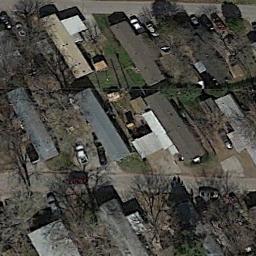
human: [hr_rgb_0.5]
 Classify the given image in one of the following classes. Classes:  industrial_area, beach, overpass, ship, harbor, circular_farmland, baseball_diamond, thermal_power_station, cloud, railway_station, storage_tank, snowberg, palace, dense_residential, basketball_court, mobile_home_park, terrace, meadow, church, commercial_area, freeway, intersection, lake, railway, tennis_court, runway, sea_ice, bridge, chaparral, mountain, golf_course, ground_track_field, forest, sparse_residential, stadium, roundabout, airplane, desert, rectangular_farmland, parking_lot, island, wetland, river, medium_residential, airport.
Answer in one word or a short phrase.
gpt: mobile_home_park